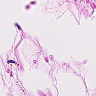
Metastatic tissue present: no